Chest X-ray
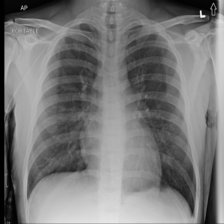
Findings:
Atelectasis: negative
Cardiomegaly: negative
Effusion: negative
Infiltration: negative
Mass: negative
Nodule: negative
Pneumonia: negative
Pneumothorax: negative
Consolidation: negative
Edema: negative
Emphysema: negative
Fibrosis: negative
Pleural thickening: negative
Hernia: negative